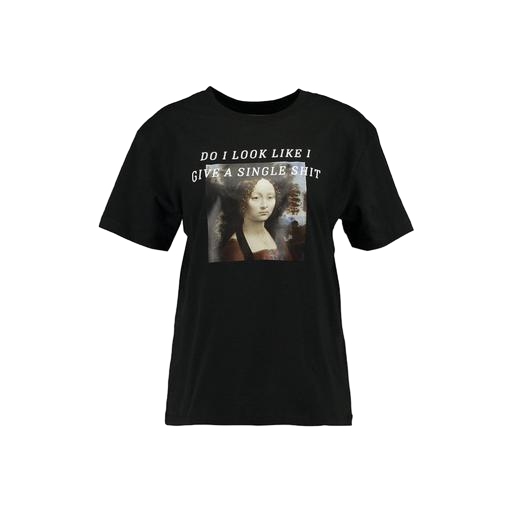
black woman print t-shirt, sinlge black tee, black shakespeare girl t-shirt, white background